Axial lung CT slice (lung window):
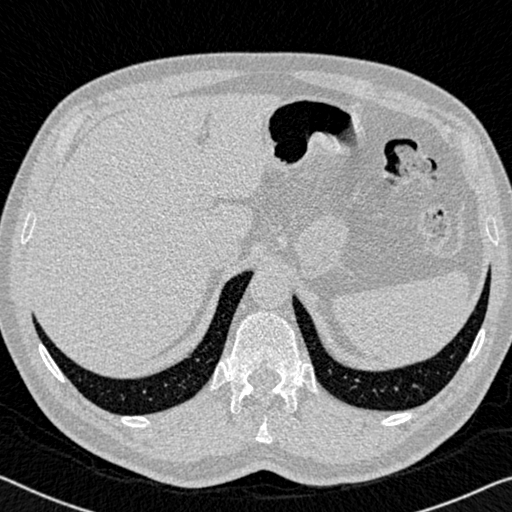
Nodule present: no